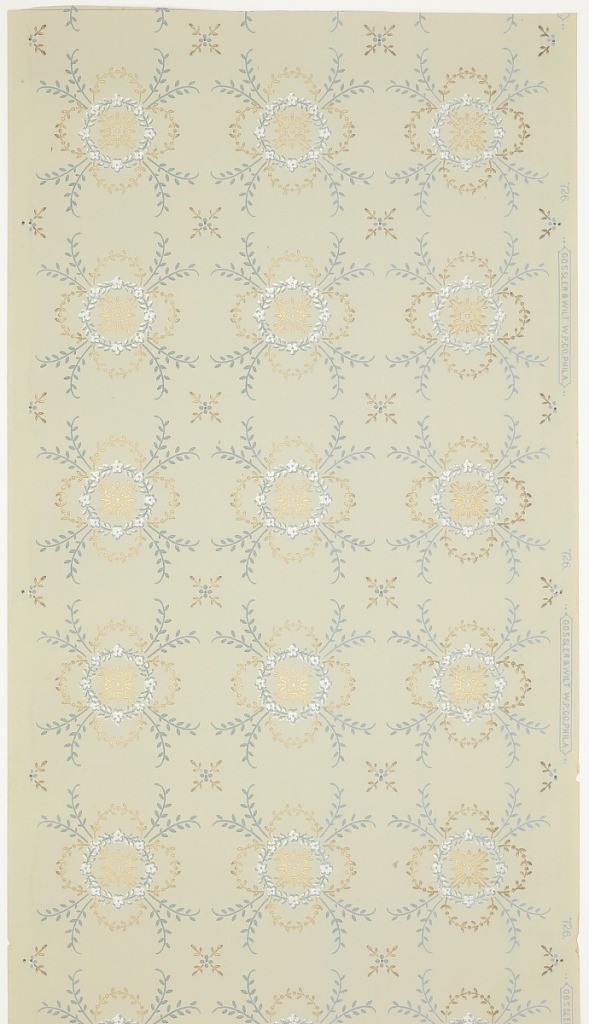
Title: Ceiling paper
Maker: Gossler and Wilt Wall Paper Co., Philadelphia, Pennsylvania
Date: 1905–1915
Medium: Machine-printed paper, liquid mica
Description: Flower-like shapes made up of one floral wreath over four foliate wreaths and tendrils. Fleurons in the resulting negative spaces. Ground is light green blue. Printed in light blue, white mica, and gold micas.
Printed in selvedge: "Gossler & Wilt W. P. Co. Phila 726"